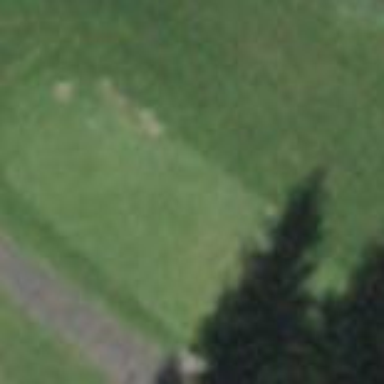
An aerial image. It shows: Grassy area designated as golf tee.